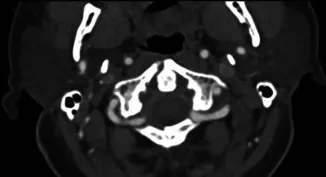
CT angiography of the brain-supplying vessels showing no vascular injury. (A) Axial CT scan revealed regular enhancement of internal carotid arteries and V3 segment of vertebral arteries.
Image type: radiology (ct)